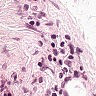
Metastatic tissue present: no